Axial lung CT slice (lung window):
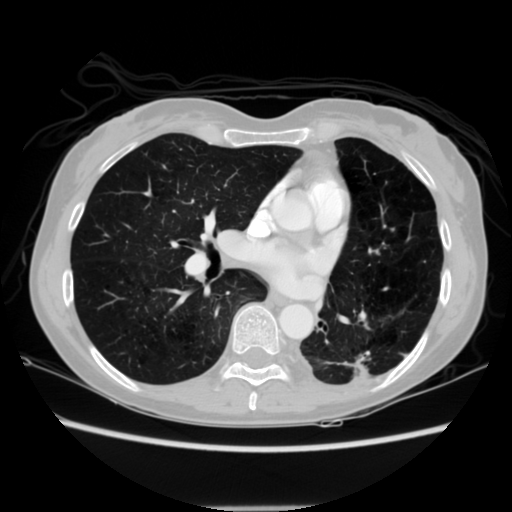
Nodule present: no